Brain MRI, modality: ceT1
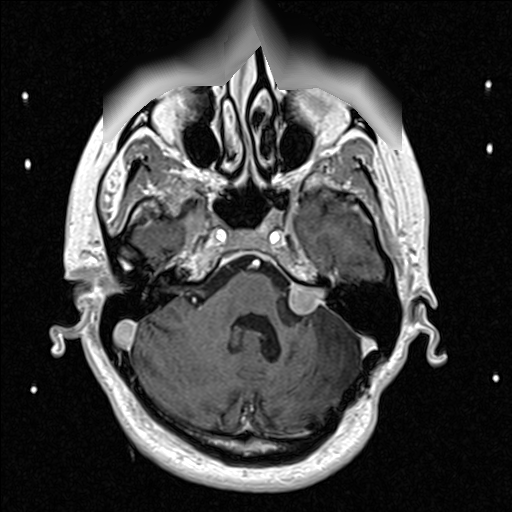